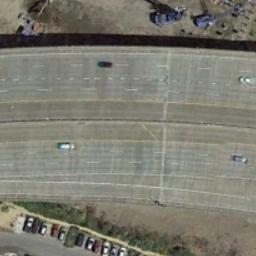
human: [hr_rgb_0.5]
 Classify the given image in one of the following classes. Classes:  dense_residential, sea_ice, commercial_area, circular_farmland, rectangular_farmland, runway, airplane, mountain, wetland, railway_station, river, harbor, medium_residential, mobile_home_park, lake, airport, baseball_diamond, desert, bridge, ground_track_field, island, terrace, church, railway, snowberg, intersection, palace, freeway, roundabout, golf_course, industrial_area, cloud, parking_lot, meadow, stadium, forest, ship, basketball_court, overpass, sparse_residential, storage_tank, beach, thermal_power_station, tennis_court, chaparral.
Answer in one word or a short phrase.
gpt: freeway